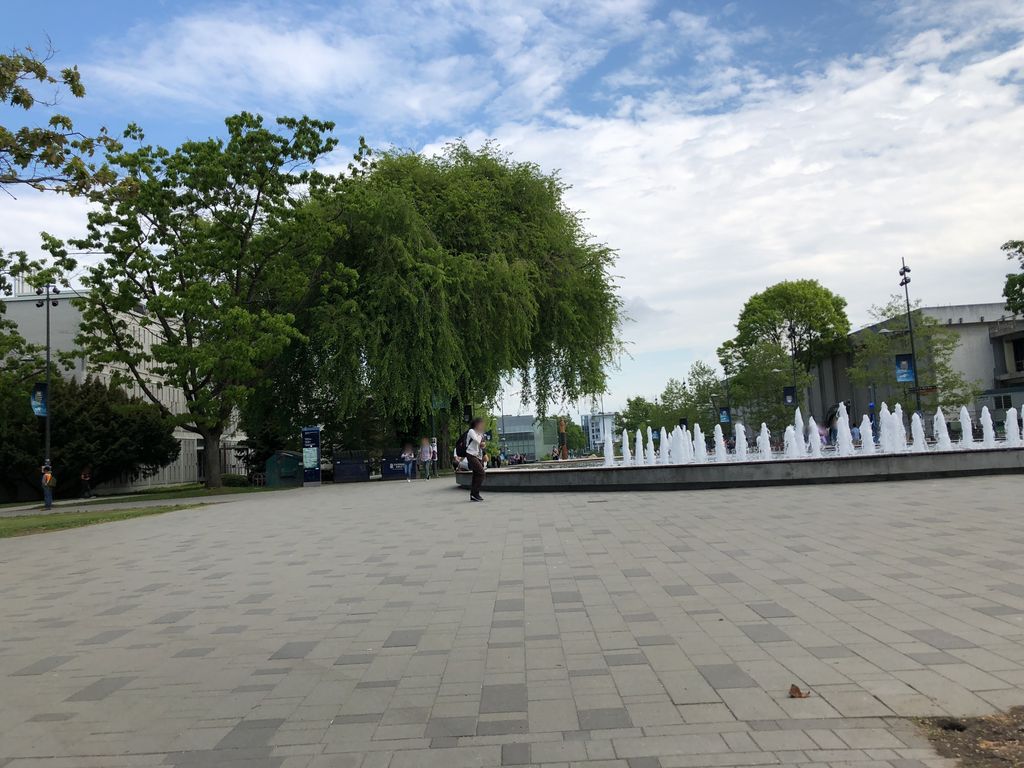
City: vancouver